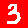
Digit: 3